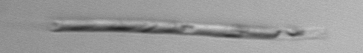
Label: Eucampia_morphytype1